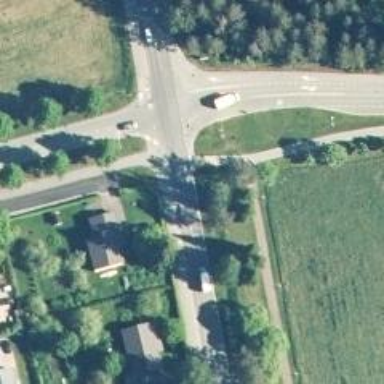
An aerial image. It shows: Asphalt cycleway.